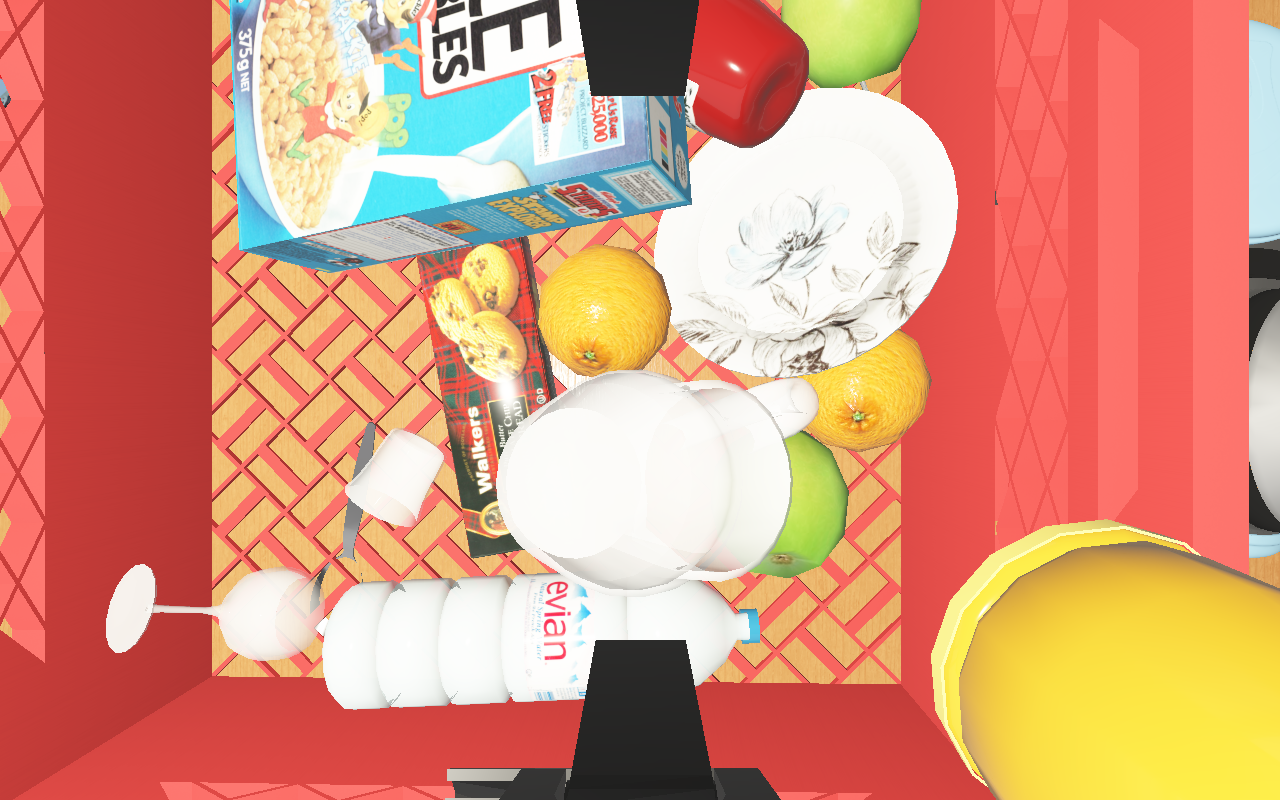
Objects in the scene:
carafe
water bottle
apple
apple
orange
spoon
plate
glass
wineglass
cereal box